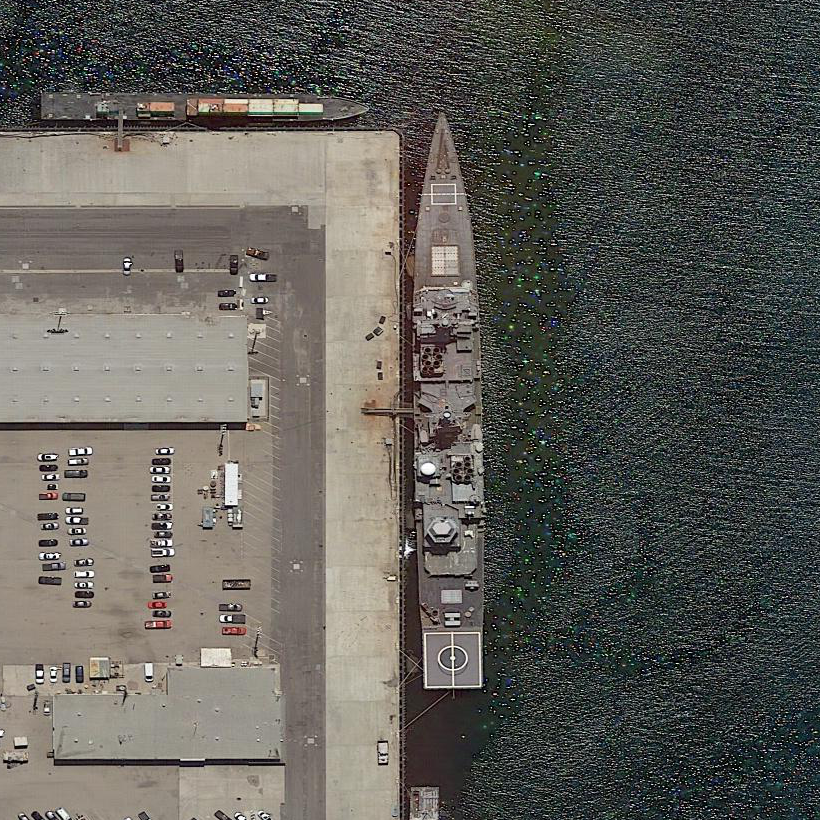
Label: cruiser